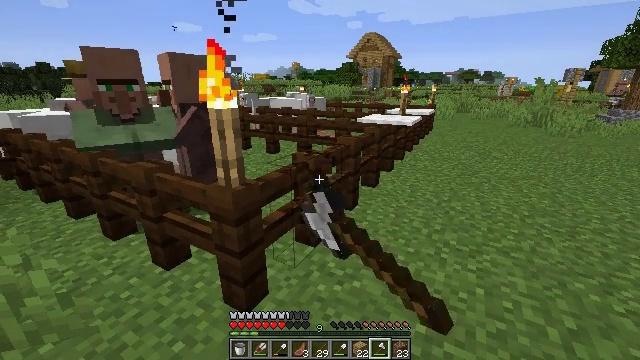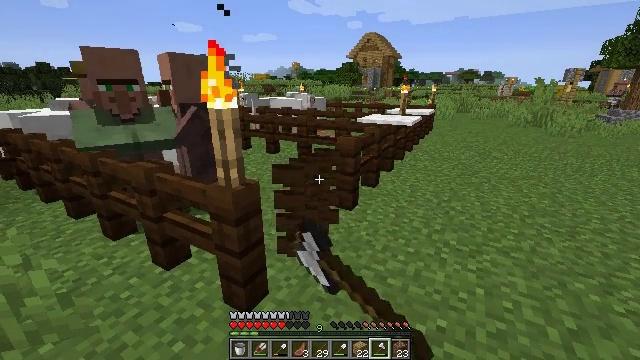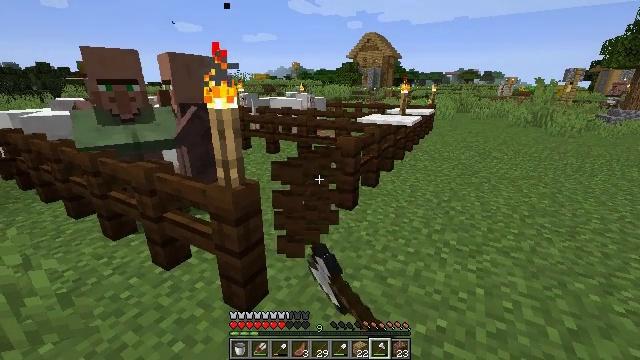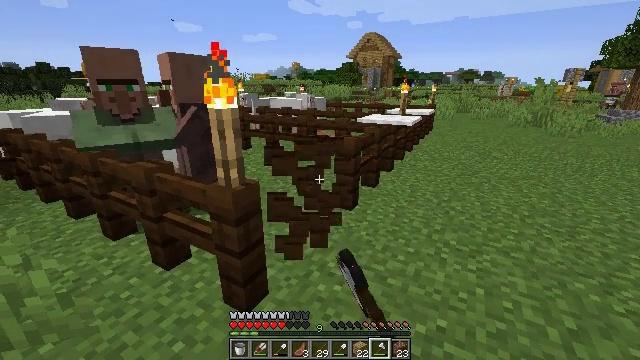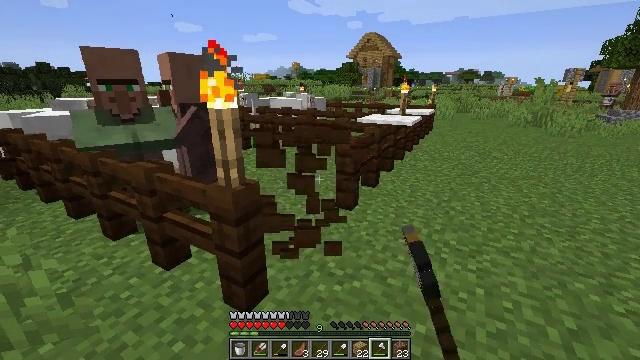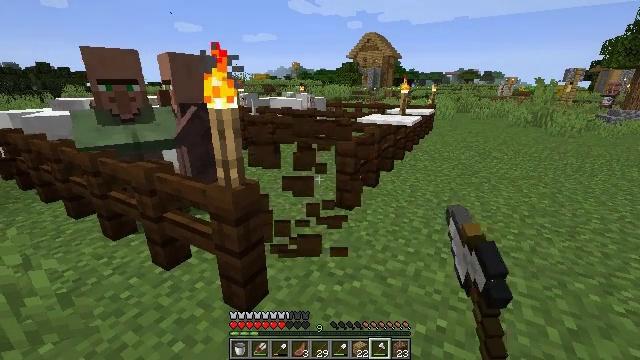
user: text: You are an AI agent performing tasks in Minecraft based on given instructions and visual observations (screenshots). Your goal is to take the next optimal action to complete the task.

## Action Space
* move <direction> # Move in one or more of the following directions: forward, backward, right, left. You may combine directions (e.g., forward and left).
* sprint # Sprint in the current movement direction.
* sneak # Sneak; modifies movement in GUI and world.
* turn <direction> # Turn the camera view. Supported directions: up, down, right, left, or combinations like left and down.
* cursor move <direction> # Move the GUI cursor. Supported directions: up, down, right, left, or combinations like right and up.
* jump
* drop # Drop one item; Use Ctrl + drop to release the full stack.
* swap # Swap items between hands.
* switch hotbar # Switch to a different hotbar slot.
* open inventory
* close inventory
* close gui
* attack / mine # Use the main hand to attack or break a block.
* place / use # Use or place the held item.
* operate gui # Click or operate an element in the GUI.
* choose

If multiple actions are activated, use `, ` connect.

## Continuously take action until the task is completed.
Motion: motion action
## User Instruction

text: Mine the dark oak fence.
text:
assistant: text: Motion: attack / mine
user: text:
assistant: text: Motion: attack / mine
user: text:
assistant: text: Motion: attack / mine
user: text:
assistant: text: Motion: attack / mine
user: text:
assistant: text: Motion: attack / mine
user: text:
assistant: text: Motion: attack / mine